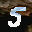
Label: 5